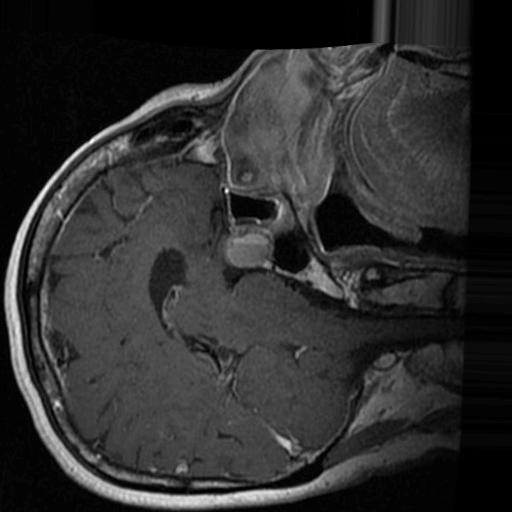
Label: brain_tumor